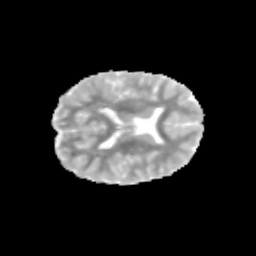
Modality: MD
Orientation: axial
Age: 10
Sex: female
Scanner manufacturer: siemens
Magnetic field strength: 3 T
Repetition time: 3.8 s
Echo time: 0.07 s